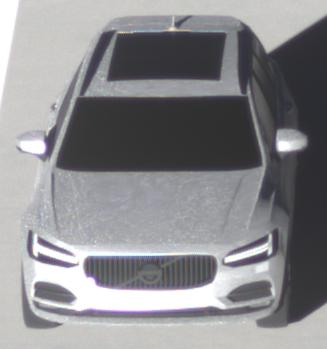
Make: Volvo
Model: V90
Detailed model: -
Model produced from: 2016
Model produced until: 2020
Doors: 5
Color: white
Road condition: dry road
Daytime: sunrise or sunset
Contrast: high contrast